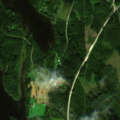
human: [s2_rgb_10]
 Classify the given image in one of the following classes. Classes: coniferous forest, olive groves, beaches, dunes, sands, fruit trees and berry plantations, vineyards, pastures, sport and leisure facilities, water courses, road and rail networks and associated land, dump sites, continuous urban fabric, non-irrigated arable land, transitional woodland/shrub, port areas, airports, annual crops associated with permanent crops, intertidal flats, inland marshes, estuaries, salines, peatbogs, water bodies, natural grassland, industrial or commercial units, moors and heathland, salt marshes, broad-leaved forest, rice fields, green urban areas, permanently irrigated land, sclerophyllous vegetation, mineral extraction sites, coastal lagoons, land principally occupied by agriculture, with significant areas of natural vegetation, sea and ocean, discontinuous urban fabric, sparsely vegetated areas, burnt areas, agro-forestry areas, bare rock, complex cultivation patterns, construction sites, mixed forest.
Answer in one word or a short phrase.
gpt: broad-leaved forest, mixed forest, transitional woodland/shrub, water bodies